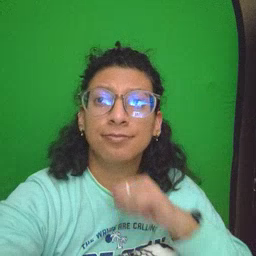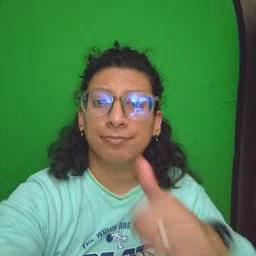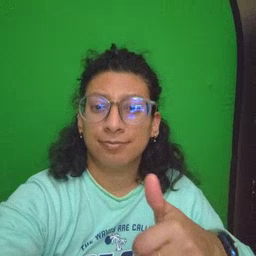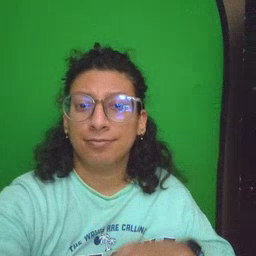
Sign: not